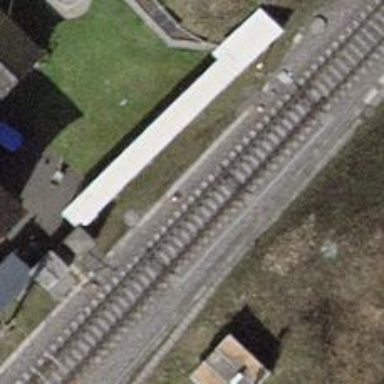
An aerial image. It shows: Railway switch.